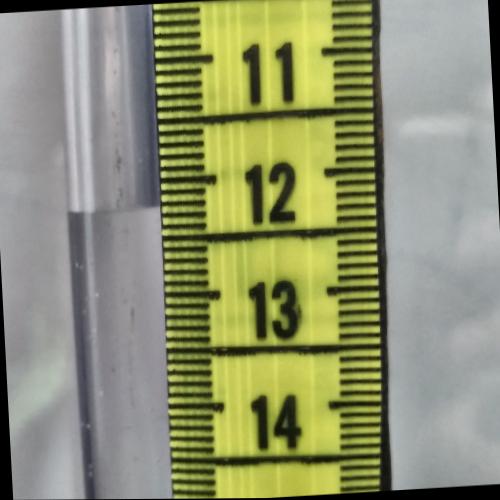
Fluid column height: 12.2 cm